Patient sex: M
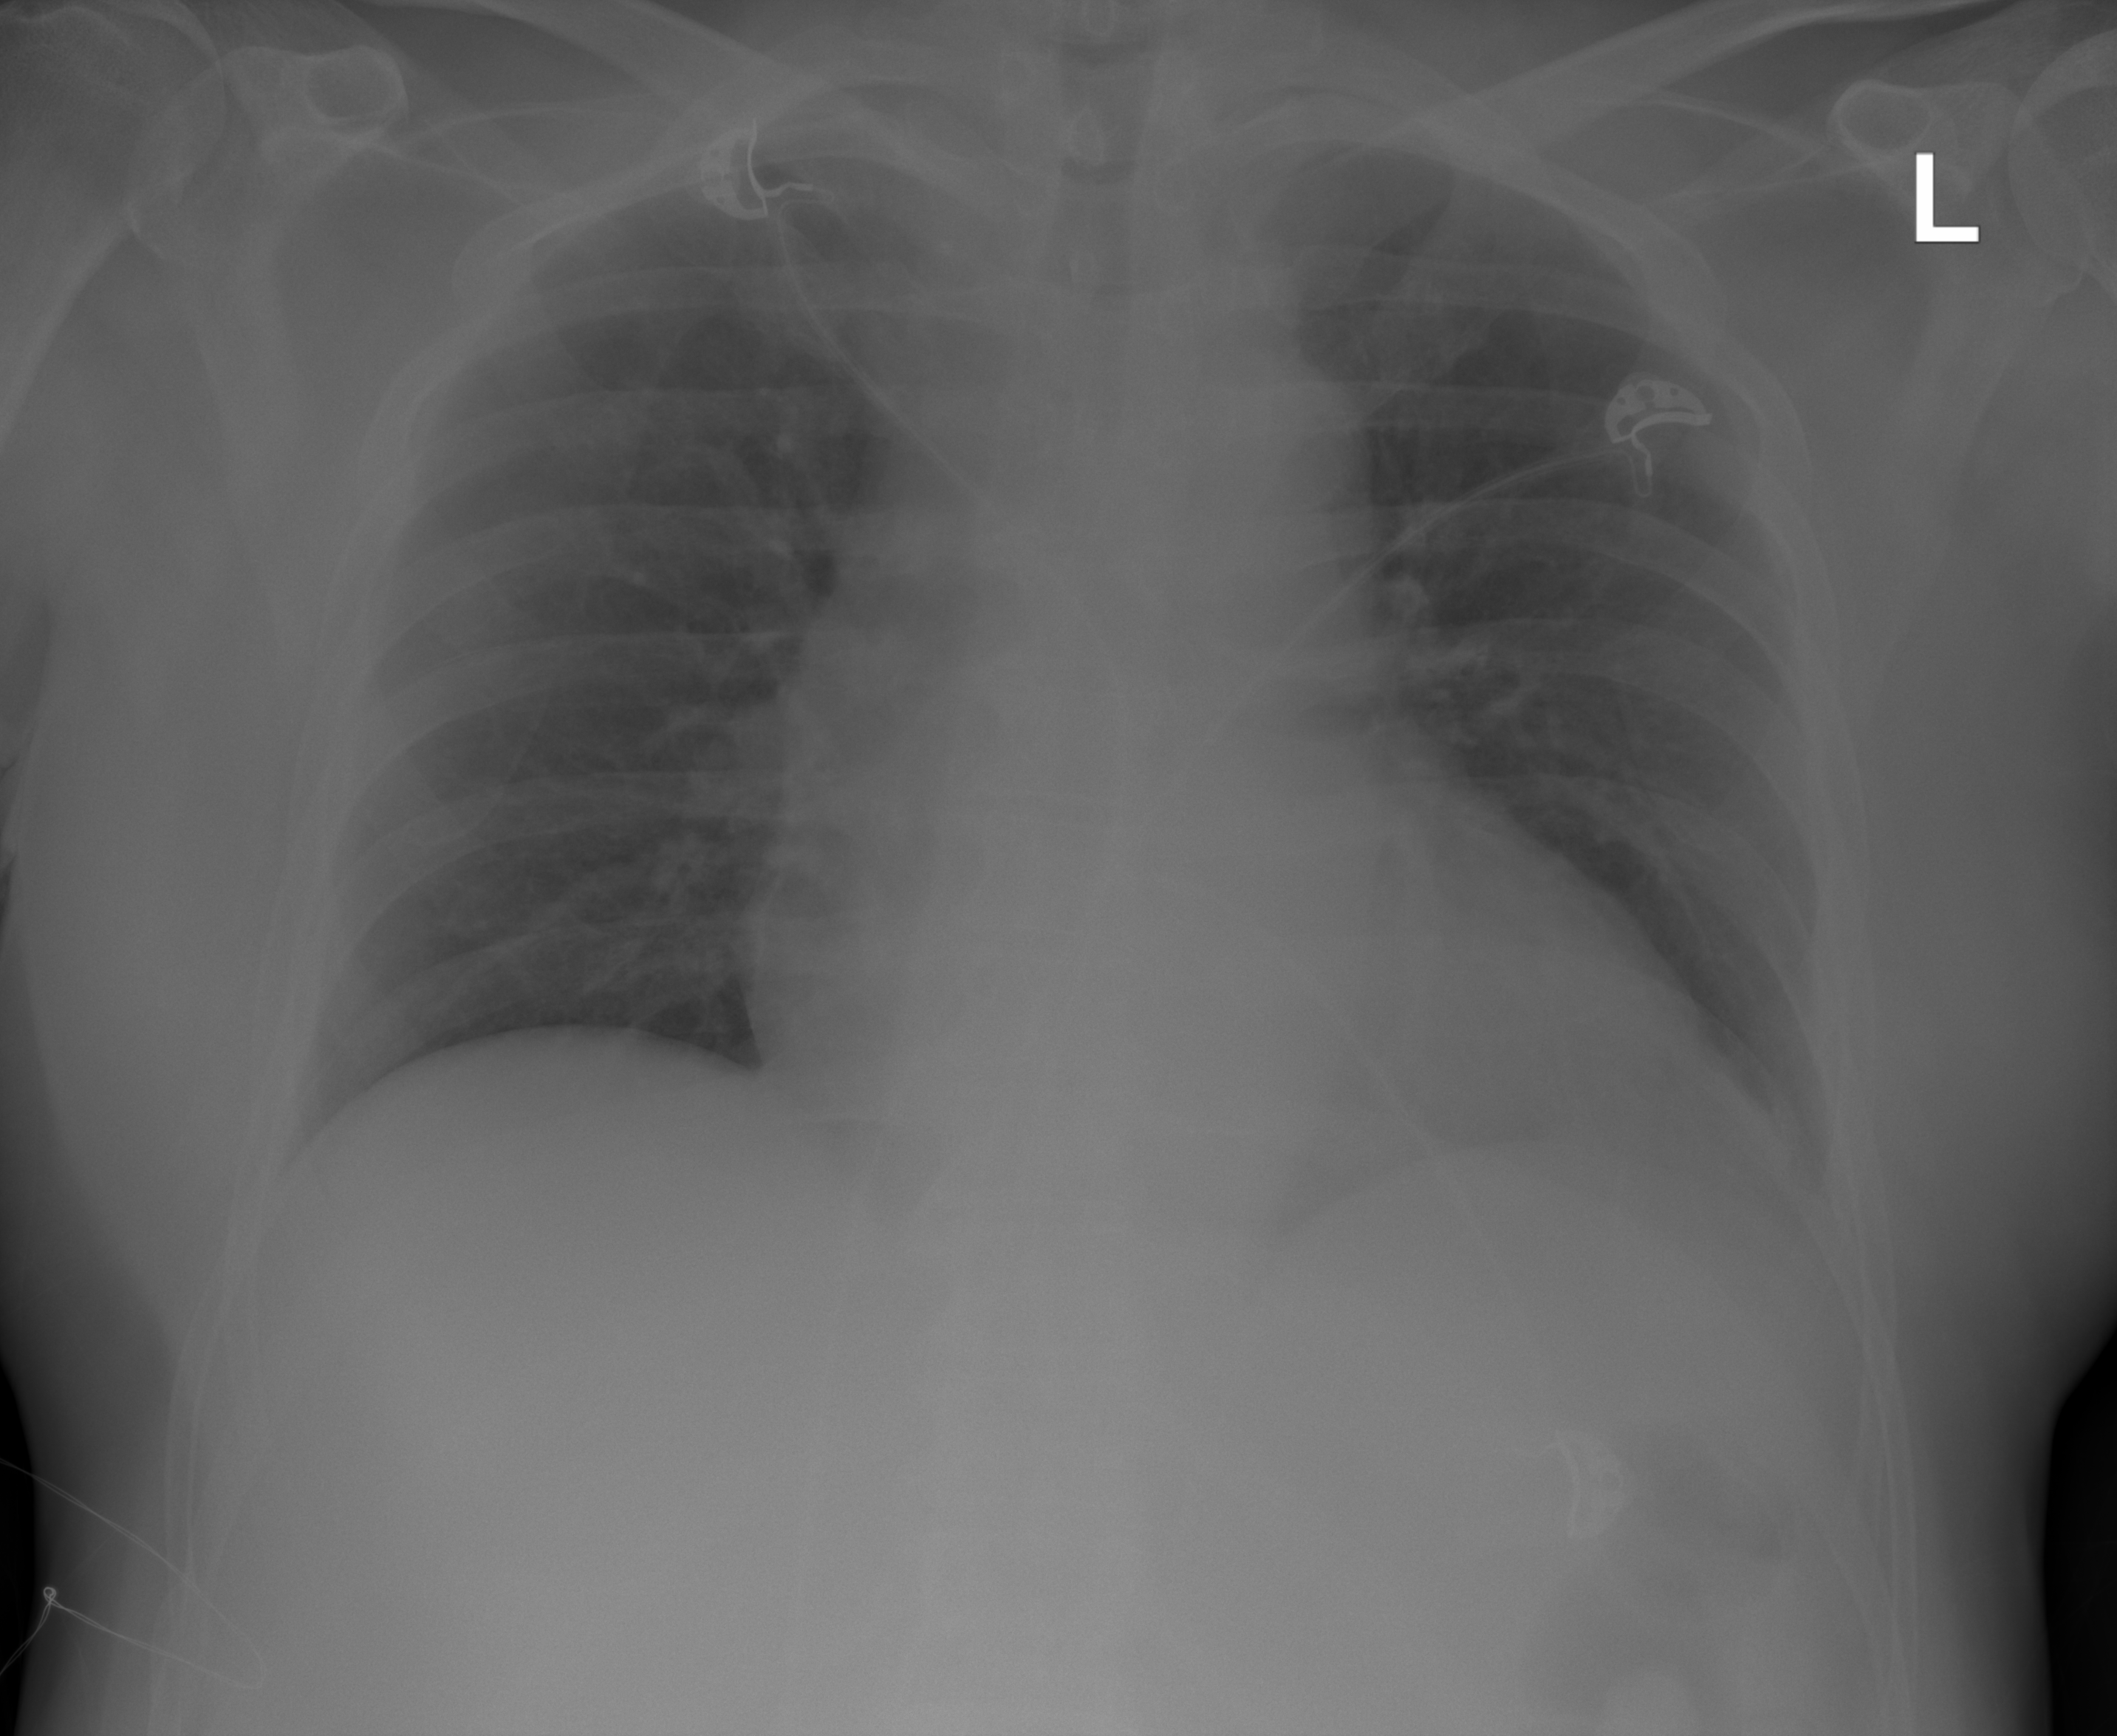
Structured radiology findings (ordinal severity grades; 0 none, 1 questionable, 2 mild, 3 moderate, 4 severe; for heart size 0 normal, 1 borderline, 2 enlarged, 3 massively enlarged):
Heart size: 2
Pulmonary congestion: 0
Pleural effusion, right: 0
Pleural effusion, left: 0
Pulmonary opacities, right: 0
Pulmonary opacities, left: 0
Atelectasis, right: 0
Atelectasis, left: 2